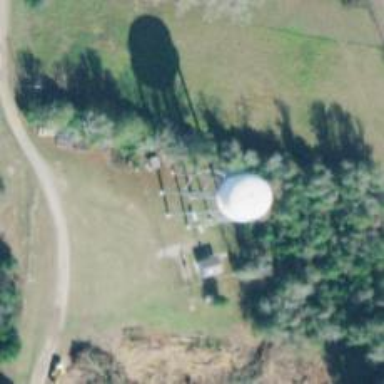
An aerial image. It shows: Water tower that is man-made.